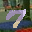
Label: 7